Field crop: maize
Growth stage: 2
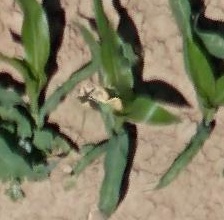
Species: maize